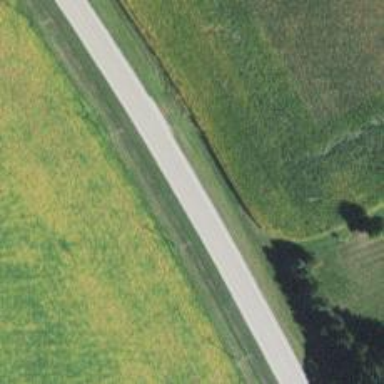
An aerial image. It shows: Primary highway.